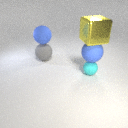
large gray rubber sphere to the left of small cyan rubber sphere